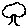
Label: tree